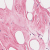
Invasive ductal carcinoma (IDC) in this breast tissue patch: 0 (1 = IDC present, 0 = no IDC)